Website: ulta-beauty
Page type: billing-address
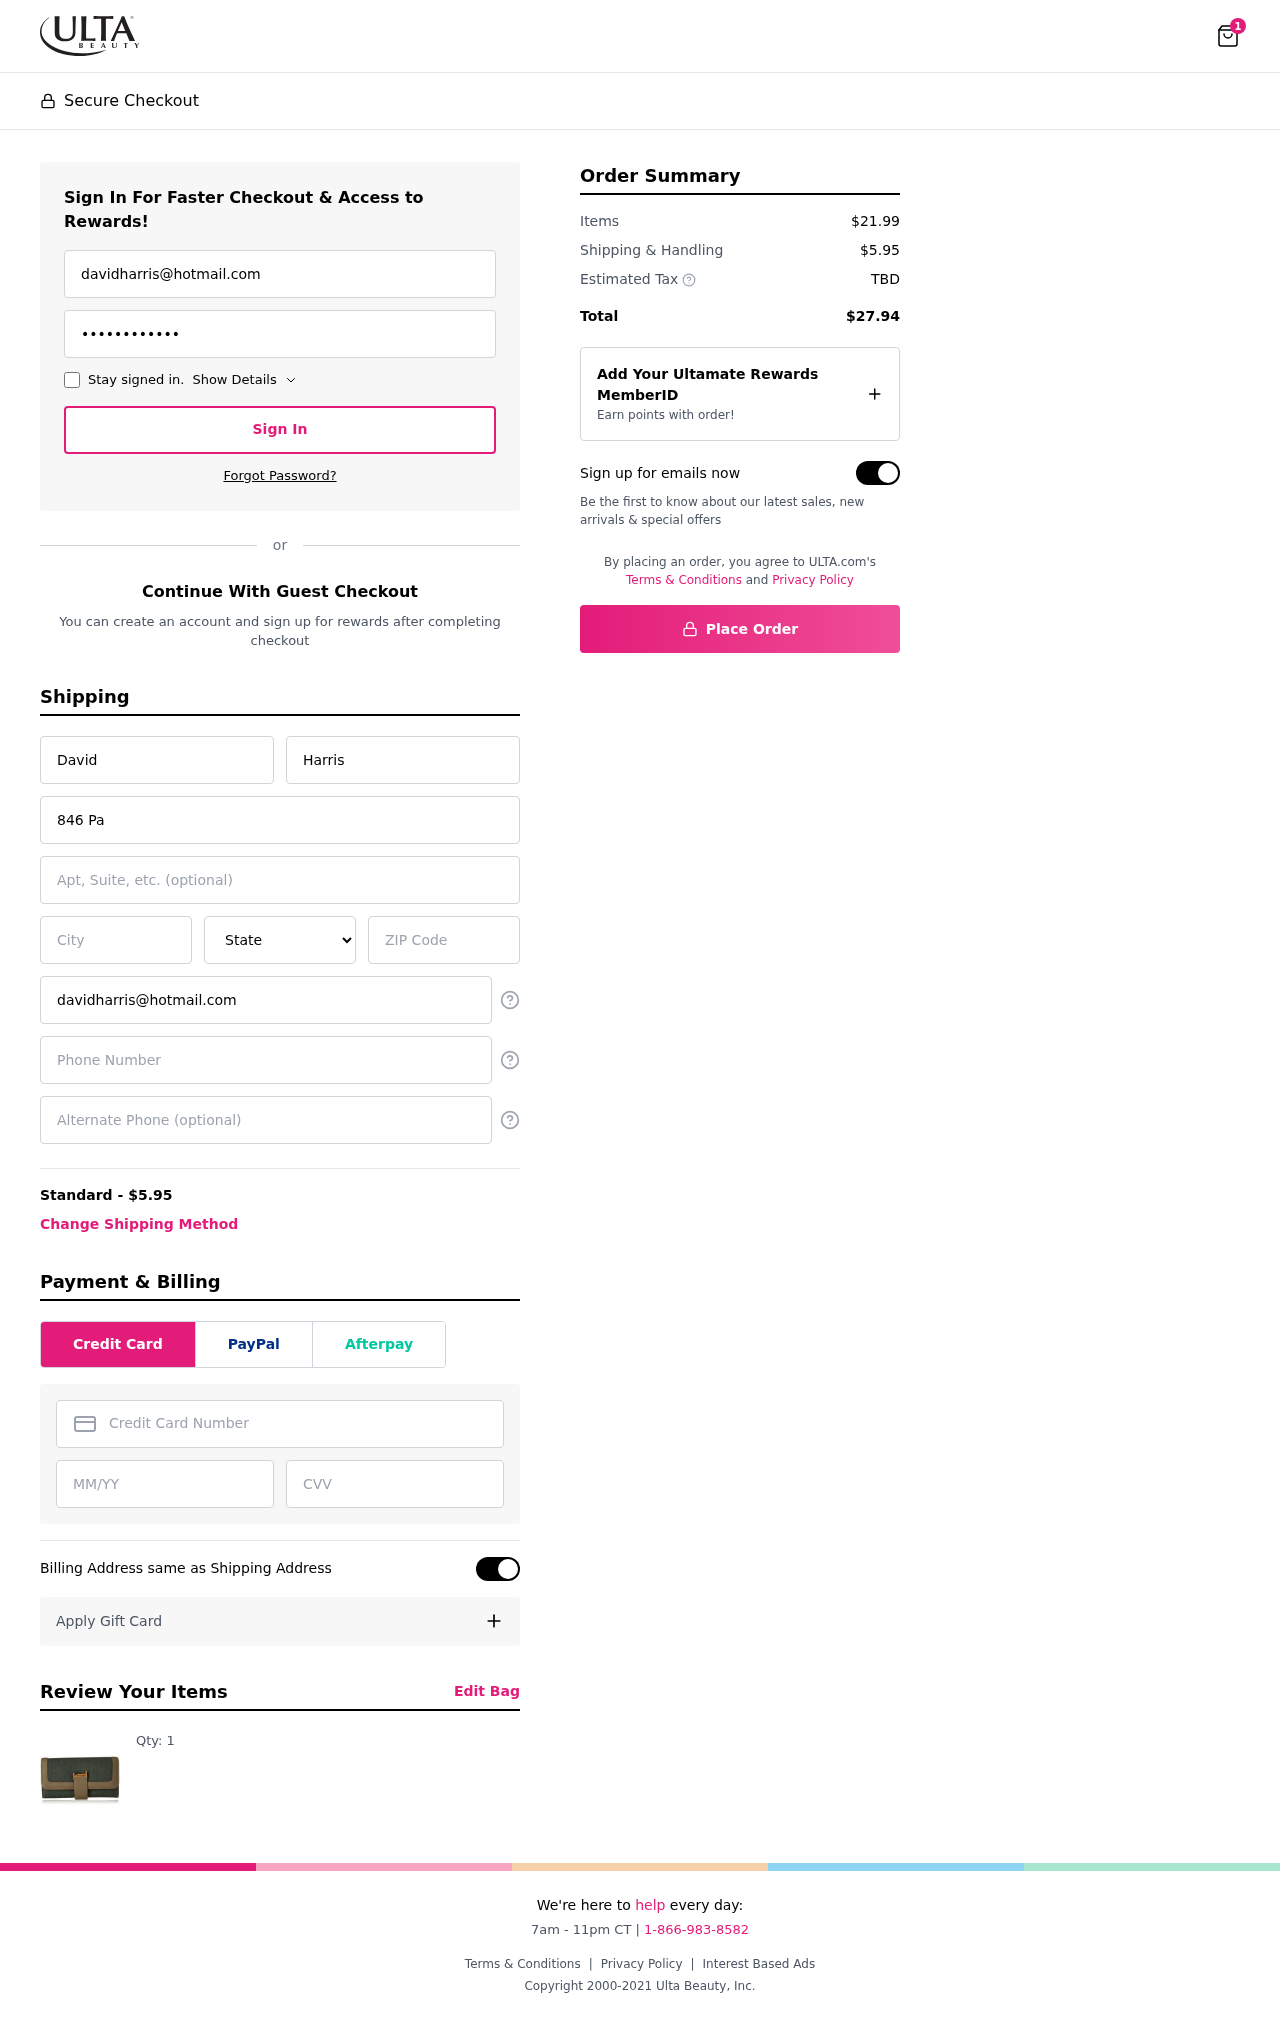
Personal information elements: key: PII_STATE
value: DC
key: PII_EMAIL
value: davidharris@hotmail.com
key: PII_FIRSTNAME
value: David
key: PII_LASTNAME
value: Harris
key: PII_STREET
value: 846 Patterson Green Suite 940
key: PII_STREET2
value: Suite 215
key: PII_CITY
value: Hooperville
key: PII_POSTCODE
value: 06375
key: PII_PHONE
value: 5072593866
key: PII_CARD_NUMBER
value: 4558 5225 5847 0960
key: PII_CARD_EXPIRY
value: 11/29
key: PII_CARD_CVV
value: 107
Product elements: key: PRODUCT1_QUANTITY
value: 1
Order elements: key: ORDER_NUM_ITEMS
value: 1
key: ORDER_SHIPPING_COST
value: $5.95
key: ORDER_SUBTOTAL
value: $21.99
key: ORDER_TOTAL
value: $27.94